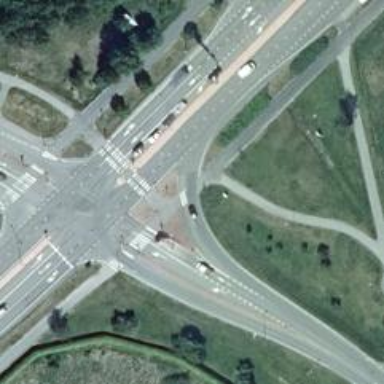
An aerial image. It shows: Marked asphalt cycleway crossing.